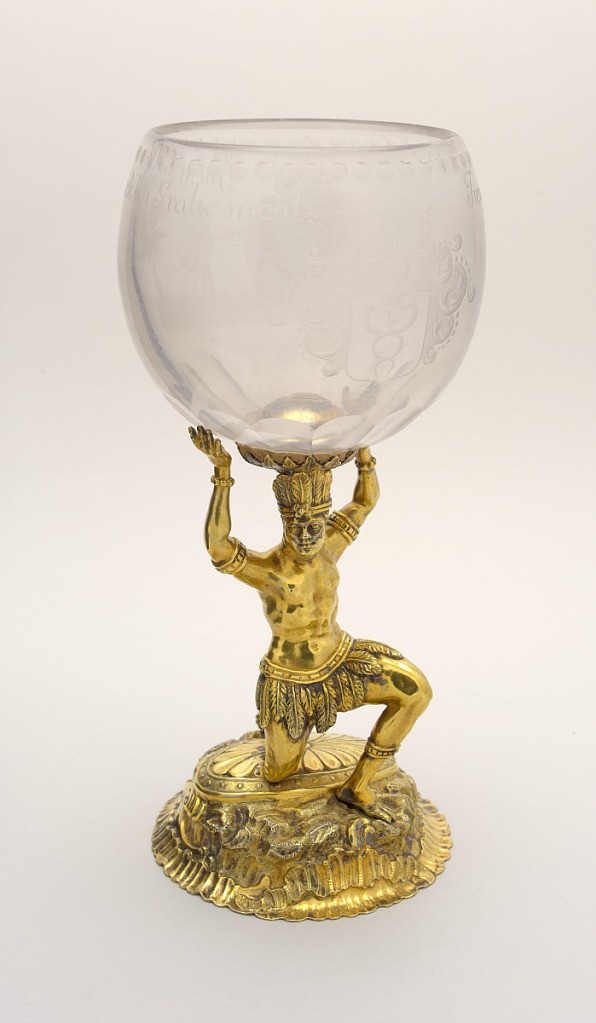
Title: Goblet
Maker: Johann Jakob Adam, ca. 1720 – 1791
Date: ca. 1751–53
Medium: silver, gold, glass
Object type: goblet
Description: Silver-gilt American Indian, in feather skirt and headdress, holding up globular glass cup, engraved with coat of arms, two gentlemen shaking hands, and legend: "Treuer Freunde Freundschafts Pflicht Endert Sich im Grabe nicht."